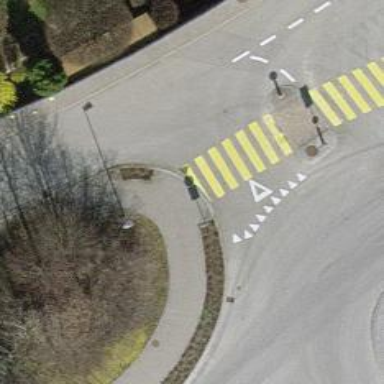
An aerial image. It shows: Uncontrolled zebra crossing on the road.